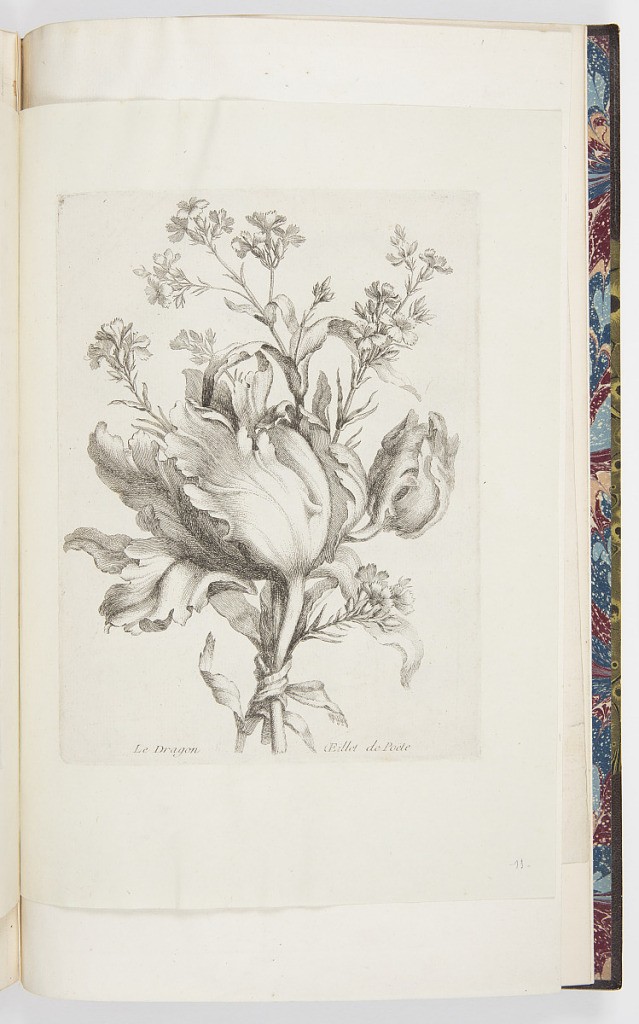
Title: Le Dragon Œillet de Poëte
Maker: Charles-Germain de Saint-Aubin, French, 1721–1786
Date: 1755-68
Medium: Etching on laid paper
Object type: Print
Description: A bouquet of flowers, loosely tied with ribbon. The base flowers have larger petals, amidst which are sprays of multi-bud stems. The plate is not signed or numbered.